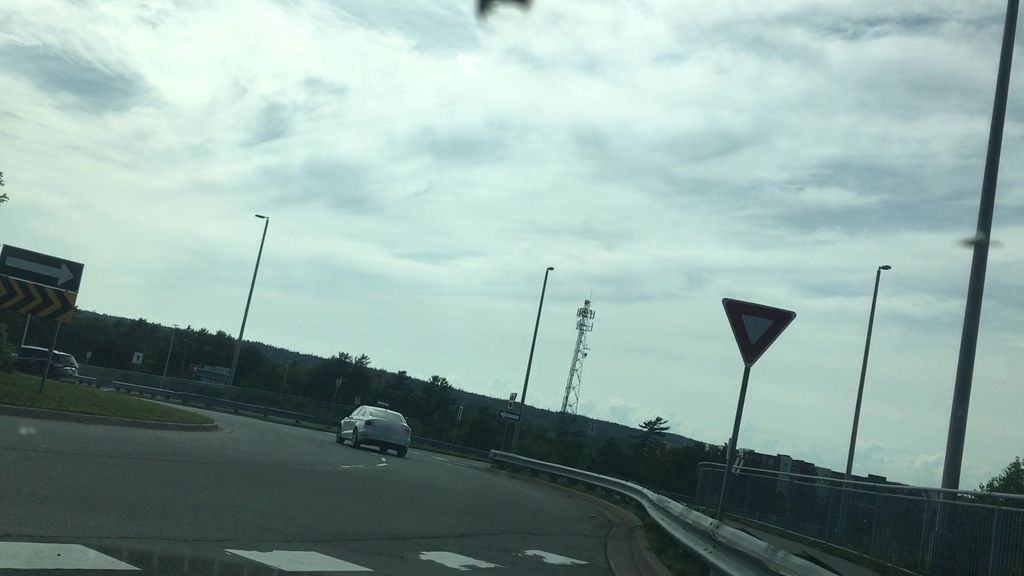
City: halifax